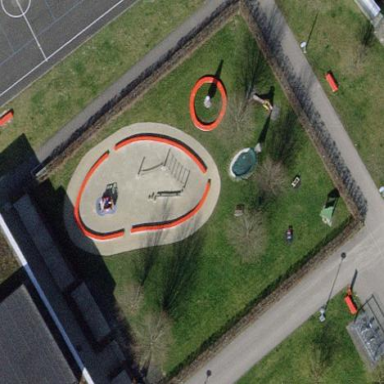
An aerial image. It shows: Playground area for leisure land.